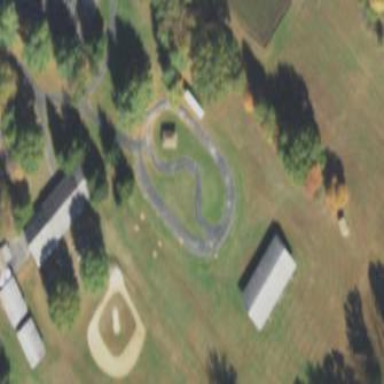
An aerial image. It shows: Karting sport activity is taking place.